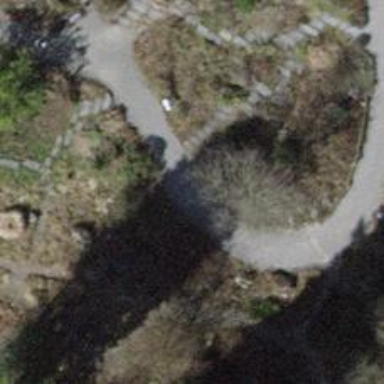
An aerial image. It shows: Compacted footway.